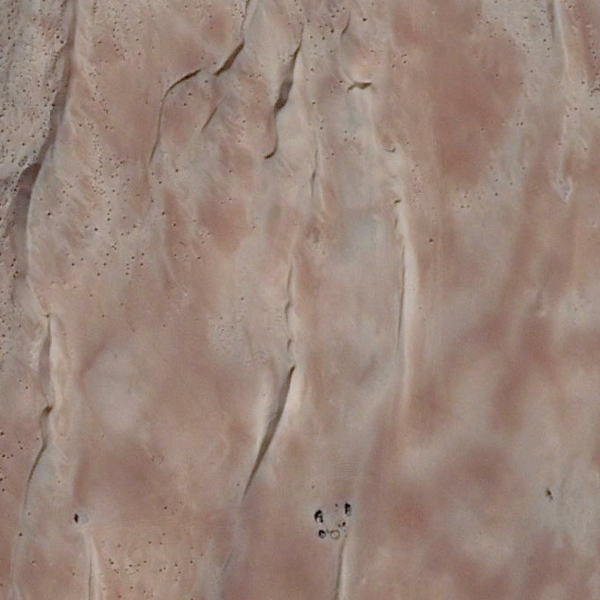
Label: Desert